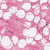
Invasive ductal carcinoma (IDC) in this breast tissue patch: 0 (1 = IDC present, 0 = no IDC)